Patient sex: M
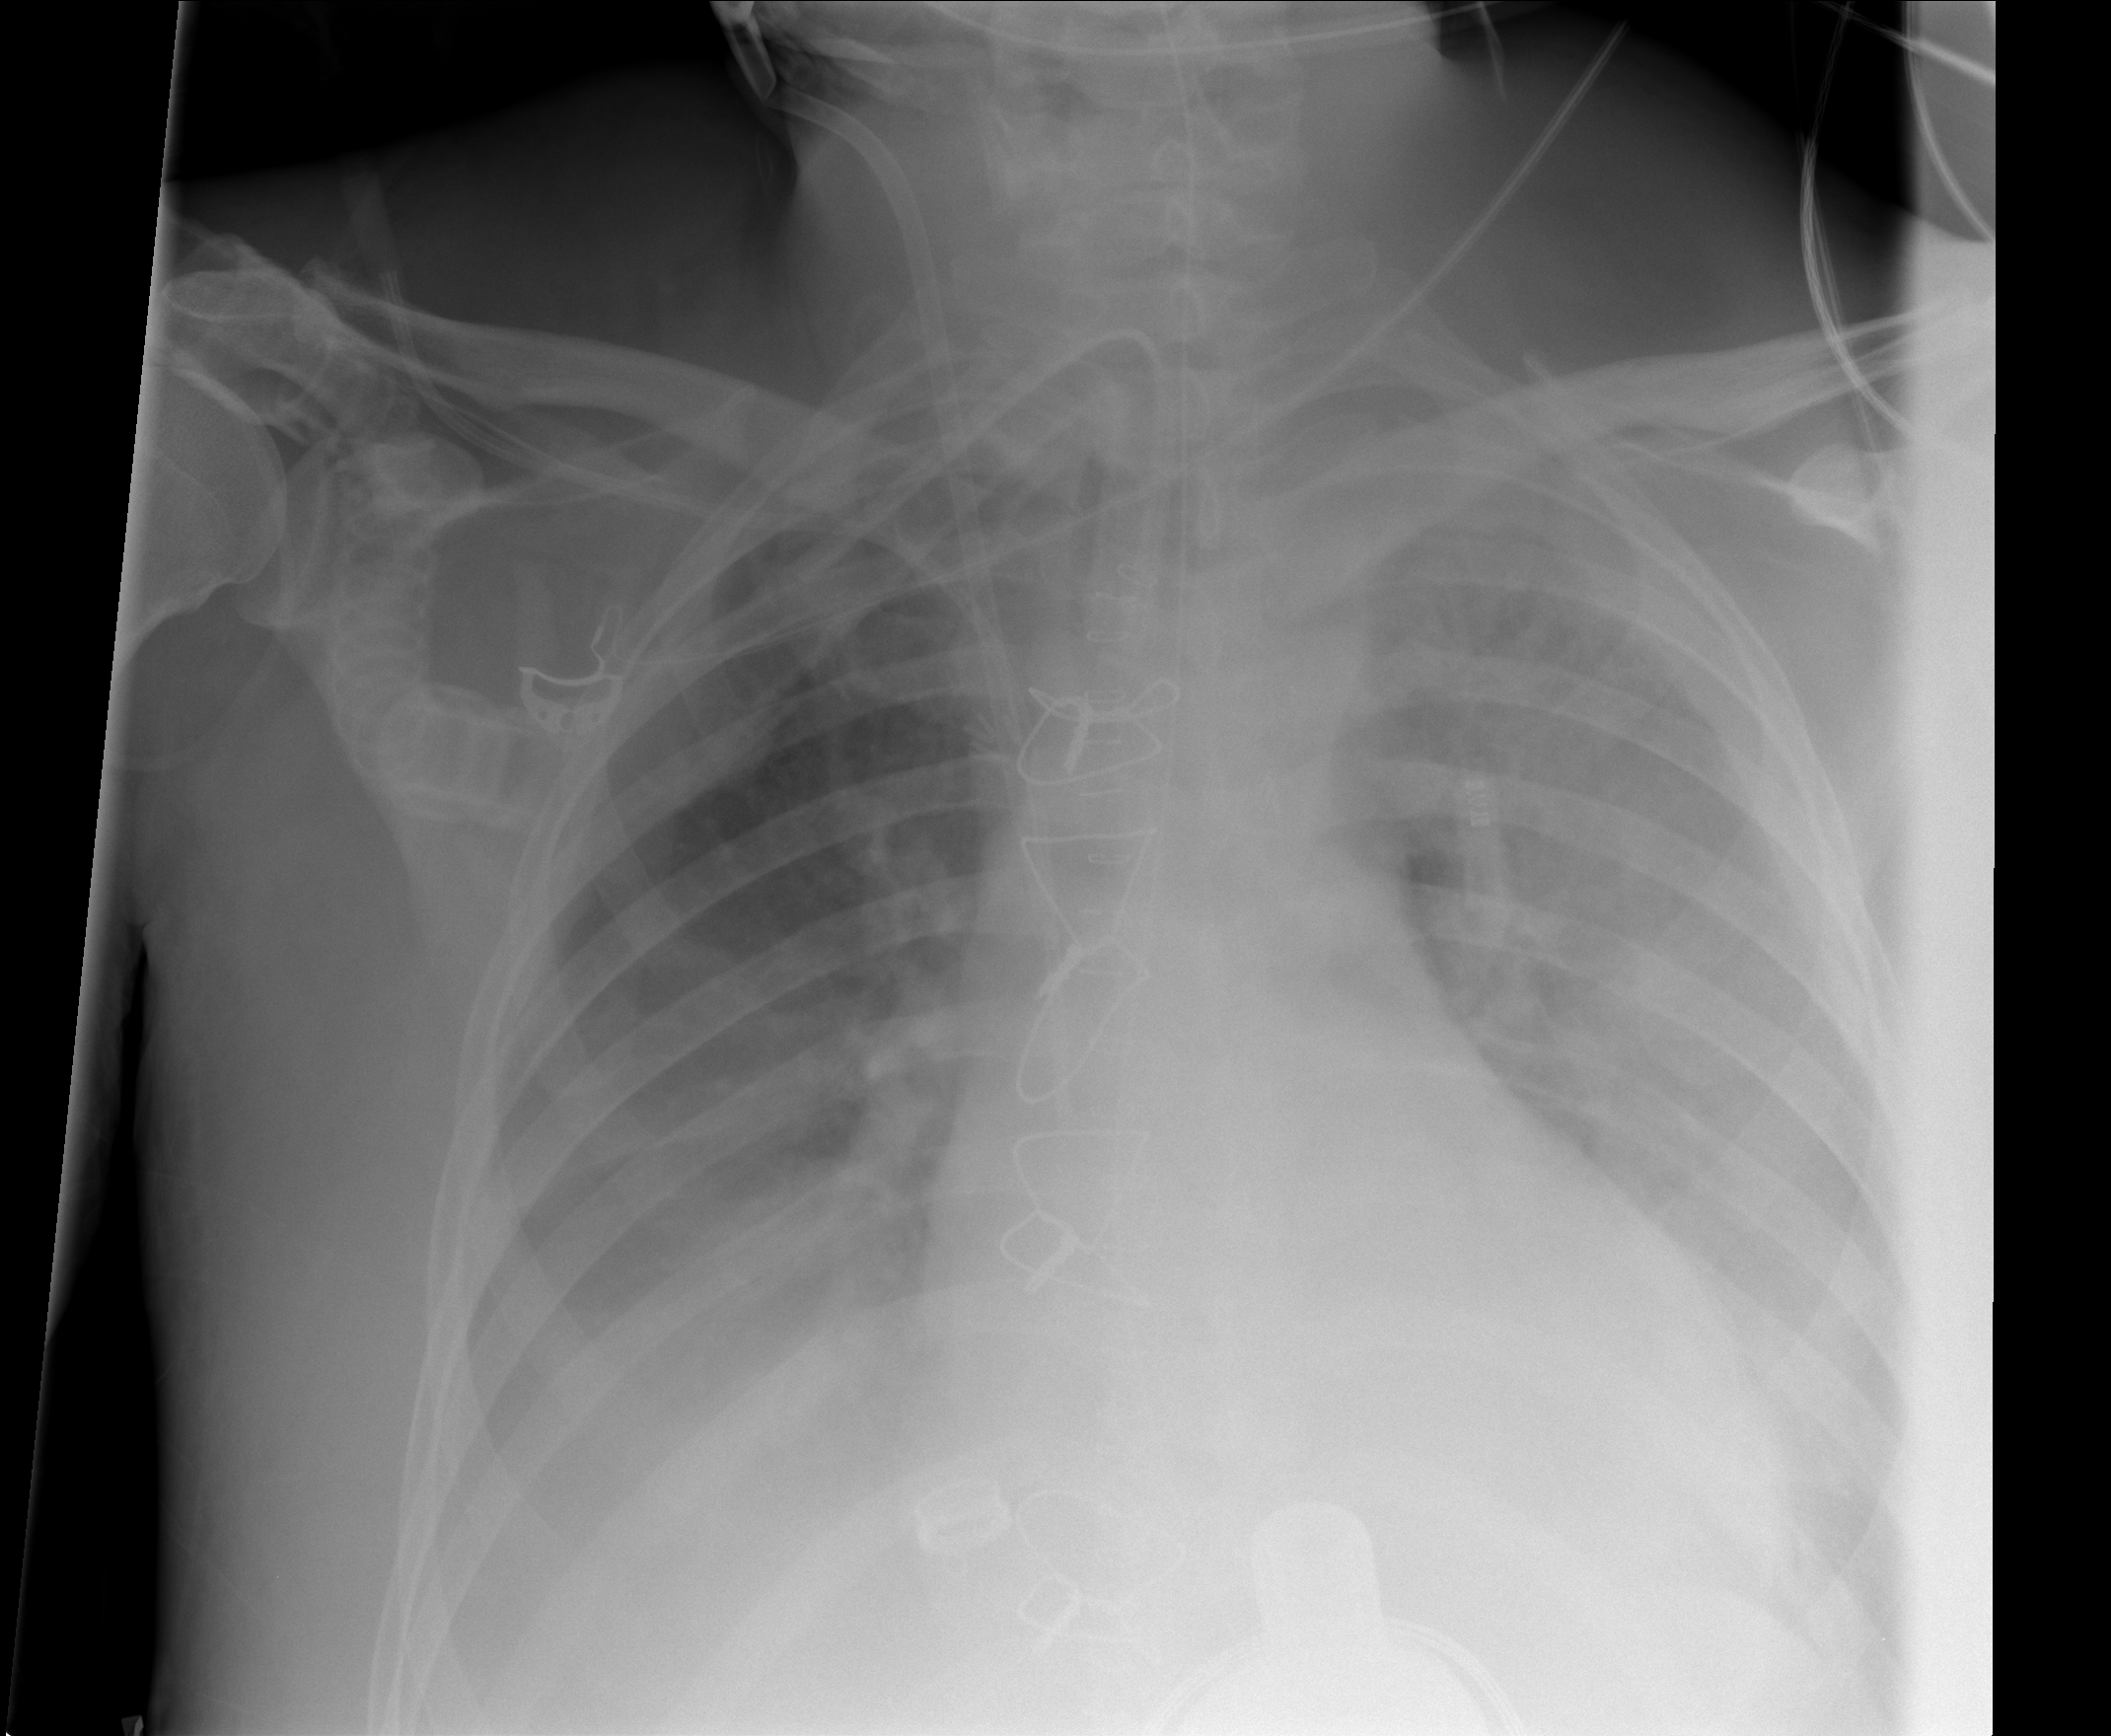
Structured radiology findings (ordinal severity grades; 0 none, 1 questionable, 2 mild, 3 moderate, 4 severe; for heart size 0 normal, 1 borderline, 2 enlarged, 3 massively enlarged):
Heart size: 2
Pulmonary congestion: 2
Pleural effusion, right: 3
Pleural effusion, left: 3
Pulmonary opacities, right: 2
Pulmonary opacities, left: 3
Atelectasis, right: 3
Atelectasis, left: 3